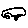
Label: car